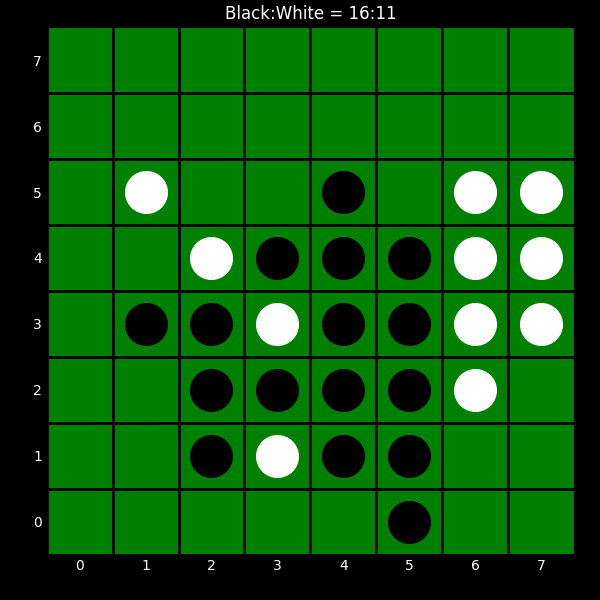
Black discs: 16
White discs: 11